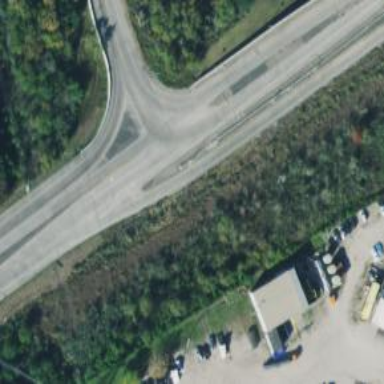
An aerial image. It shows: Secondary road with frontage road alongside.